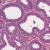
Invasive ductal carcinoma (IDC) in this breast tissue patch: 0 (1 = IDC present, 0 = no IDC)